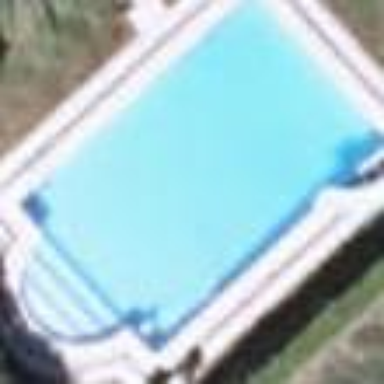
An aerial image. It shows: Swimming pool located in leisure land.